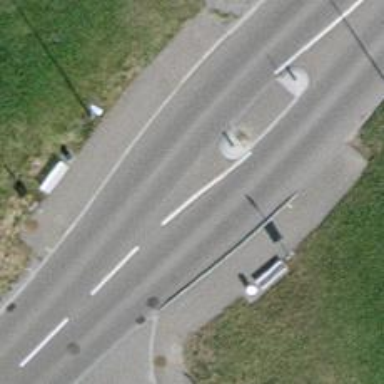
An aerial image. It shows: Bus stop with designated public transport stop position.